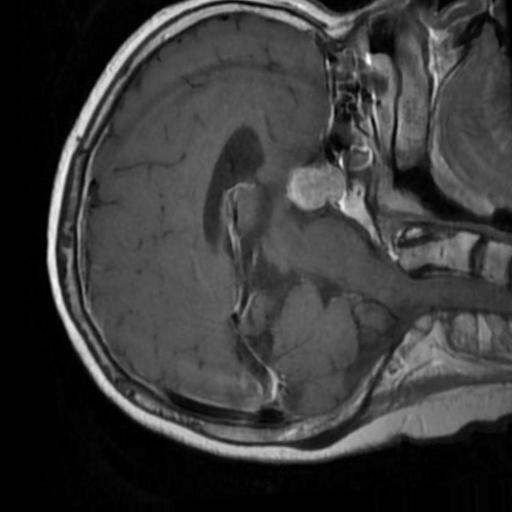
Label: brain_tumor